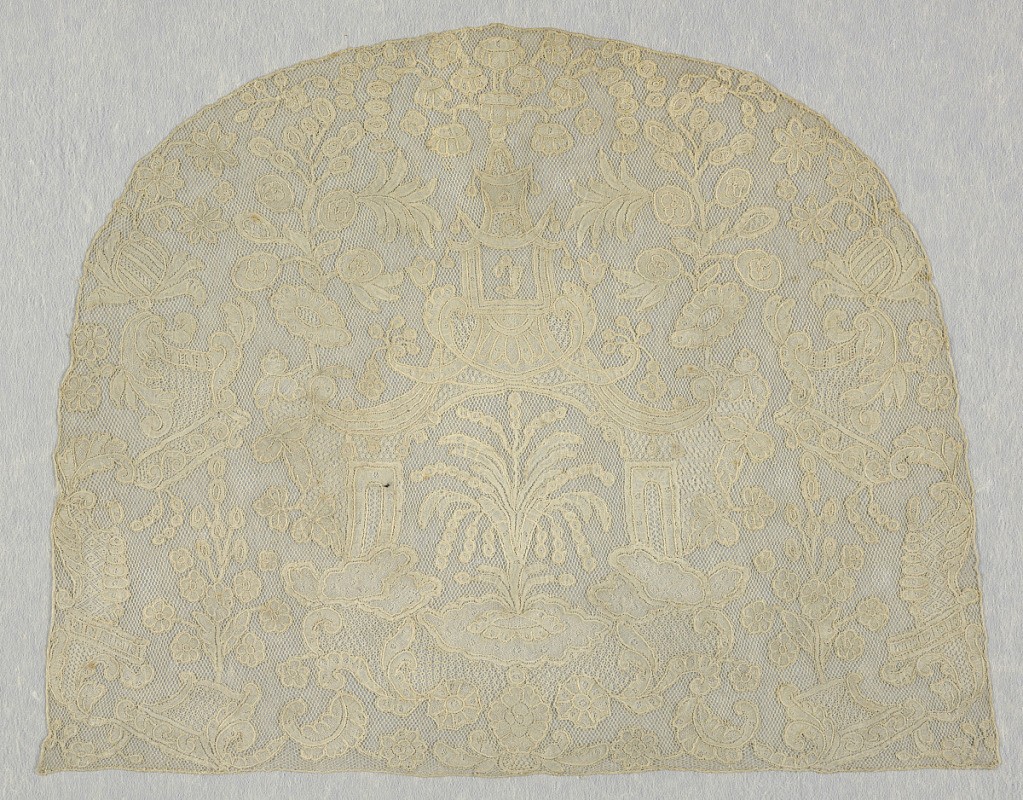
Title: Cap crown
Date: early 18th century
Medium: linen Technique: bobbin lace, Brussels style
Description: Cap crown of Brussels bobbin lace with a design of a fountain surmounted by chinoiserie pavilion and flanked by floral and foliated sprays and rocaille decoration.